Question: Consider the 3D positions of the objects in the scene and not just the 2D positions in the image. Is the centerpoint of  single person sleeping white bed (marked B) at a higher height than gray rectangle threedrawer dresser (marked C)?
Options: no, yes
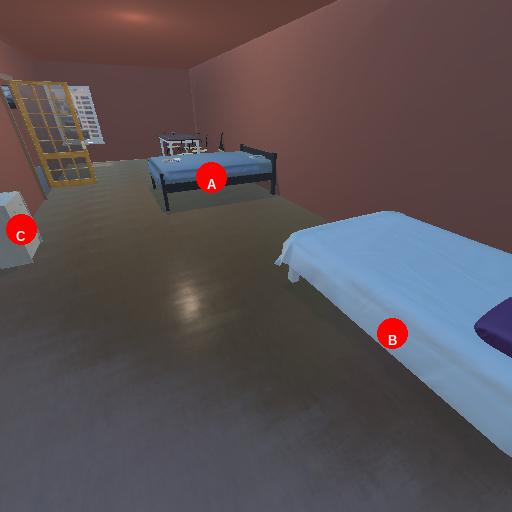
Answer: no